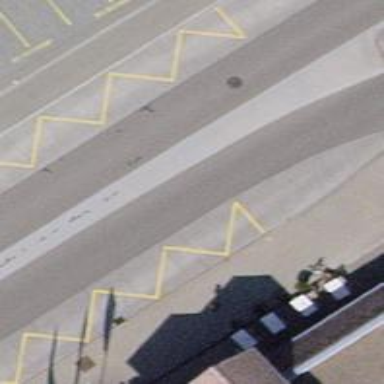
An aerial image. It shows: Bus stop equipped with public transport stop position.